Interaction volume radius: 5 \u00c5
Interaction volume height: 10 \u00c5
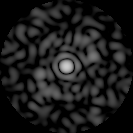
Disorder parameter: 0.8175